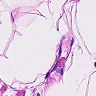
Metastatic tissue present: no